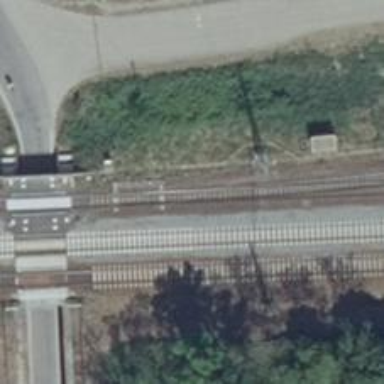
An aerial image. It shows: Railway switch.